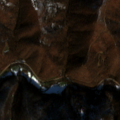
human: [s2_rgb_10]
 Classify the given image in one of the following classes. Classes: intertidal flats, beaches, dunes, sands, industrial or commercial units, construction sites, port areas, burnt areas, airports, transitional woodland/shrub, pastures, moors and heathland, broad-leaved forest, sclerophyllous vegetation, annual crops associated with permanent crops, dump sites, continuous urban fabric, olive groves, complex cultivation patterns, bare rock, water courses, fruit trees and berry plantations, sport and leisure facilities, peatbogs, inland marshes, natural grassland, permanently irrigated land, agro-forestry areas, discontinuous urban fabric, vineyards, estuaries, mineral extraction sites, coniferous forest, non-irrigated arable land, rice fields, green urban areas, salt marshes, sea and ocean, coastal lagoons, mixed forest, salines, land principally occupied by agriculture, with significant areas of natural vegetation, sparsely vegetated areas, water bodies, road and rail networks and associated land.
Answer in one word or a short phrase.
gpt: broad-leaved forest